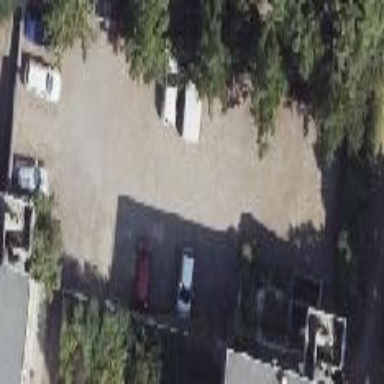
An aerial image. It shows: Parking area with surface.